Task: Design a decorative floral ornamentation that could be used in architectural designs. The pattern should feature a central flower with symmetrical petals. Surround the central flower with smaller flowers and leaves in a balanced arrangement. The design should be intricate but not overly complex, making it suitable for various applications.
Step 476:
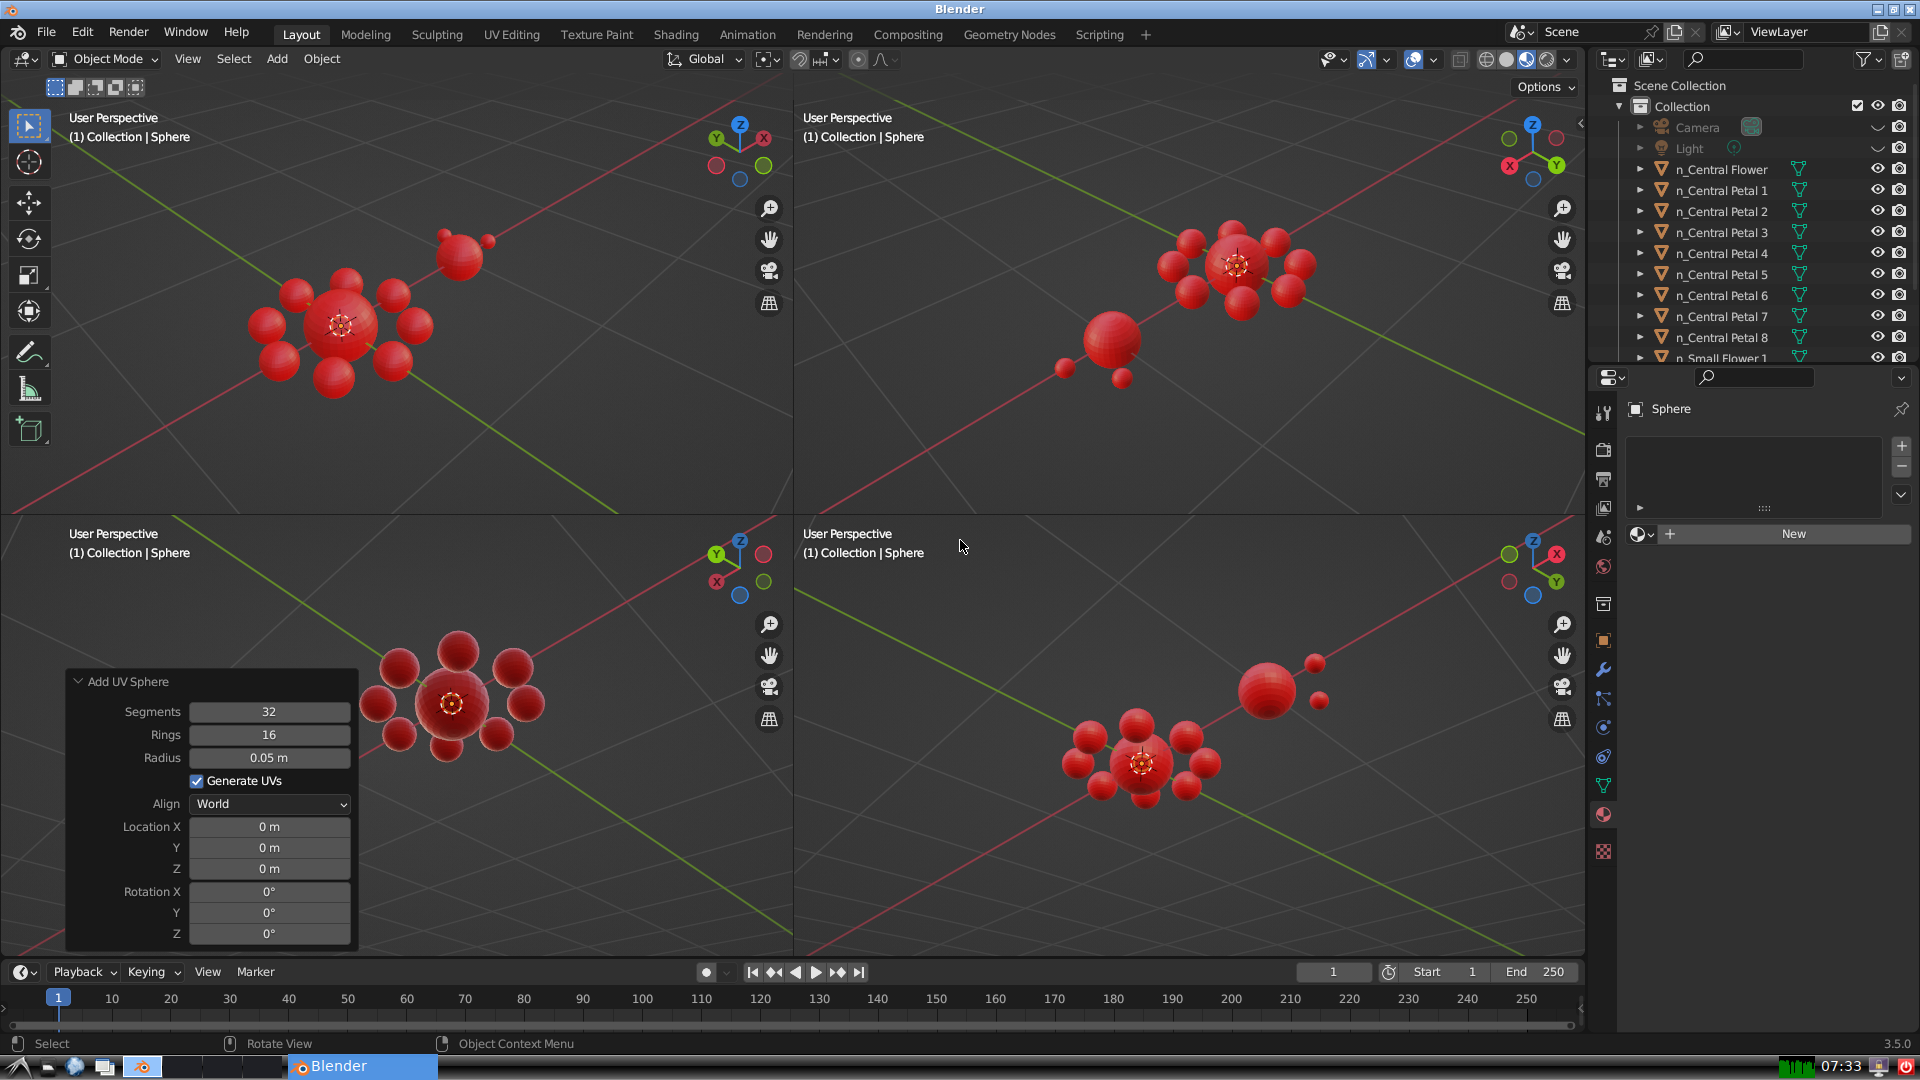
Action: {"key_press": ['Ctrl, Home']}